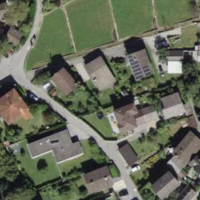
EUNIS habitat code: 54
Species observed at this site:
Mespilus germanica
Lobelia erinus